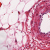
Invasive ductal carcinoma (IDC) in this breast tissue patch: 0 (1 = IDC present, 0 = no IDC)